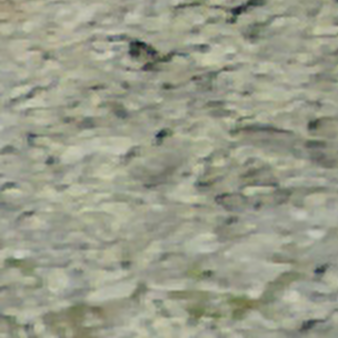
Label: other